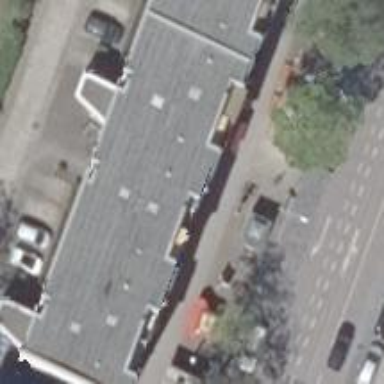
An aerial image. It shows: Greengrocer shop.